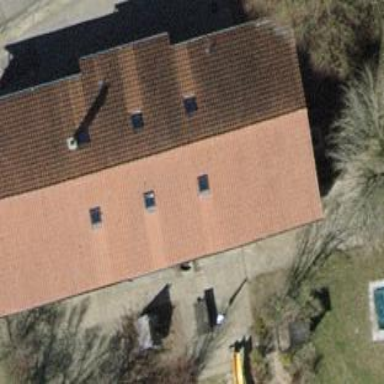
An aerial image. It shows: Kindergarten building.